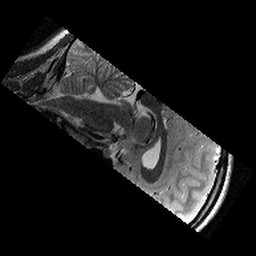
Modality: T2w
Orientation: sagittal
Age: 11
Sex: female
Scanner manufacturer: siemens
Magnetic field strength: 3 T
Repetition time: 9.23 s
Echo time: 0.067 s